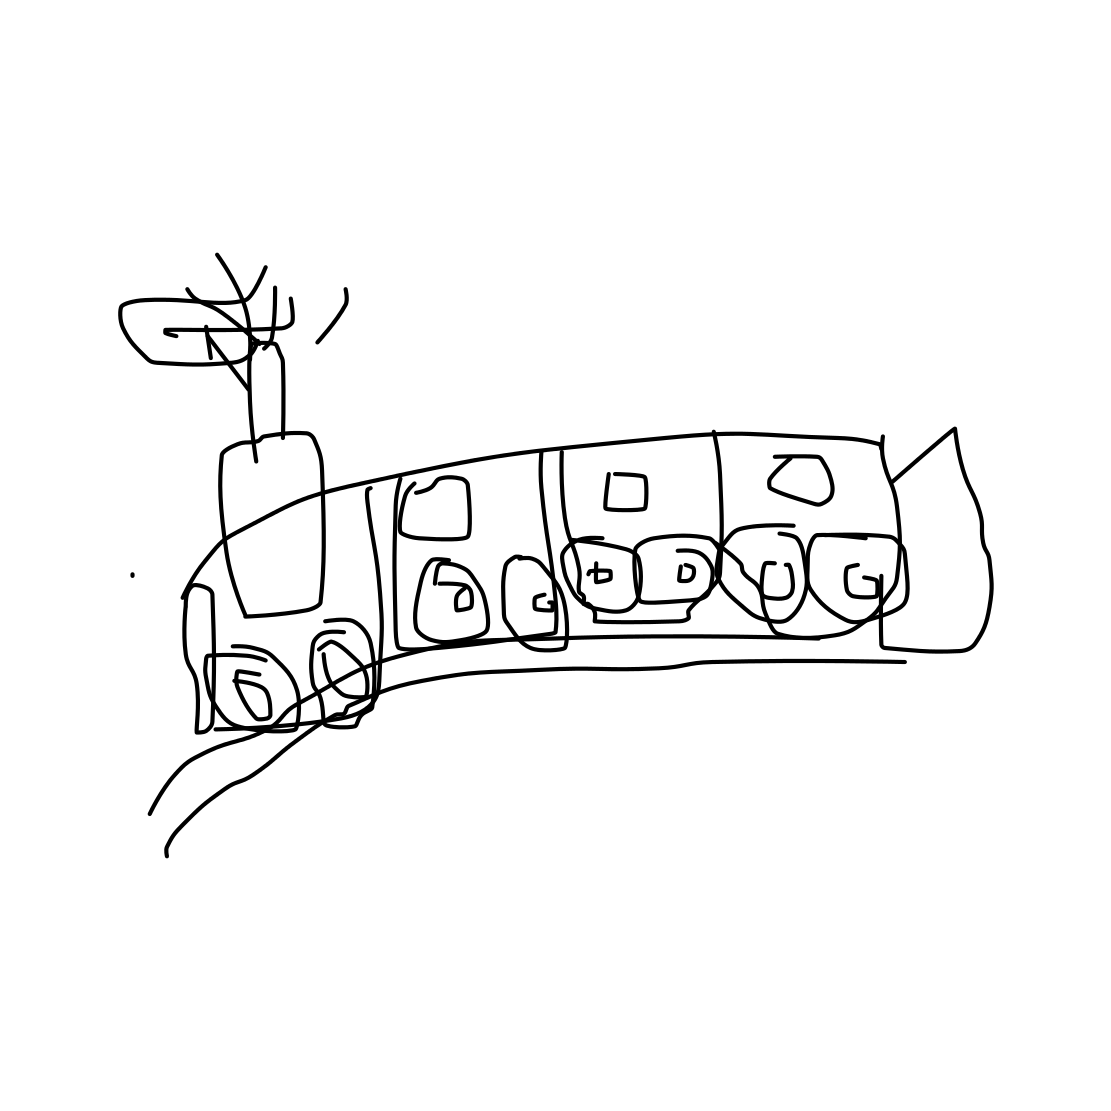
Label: train